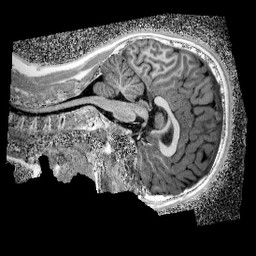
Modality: UNIT1_denoised
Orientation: sagittal
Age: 12
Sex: male
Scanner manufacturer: siemens
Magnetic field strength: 3 T
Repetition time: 4 s
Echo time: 0.00299 s